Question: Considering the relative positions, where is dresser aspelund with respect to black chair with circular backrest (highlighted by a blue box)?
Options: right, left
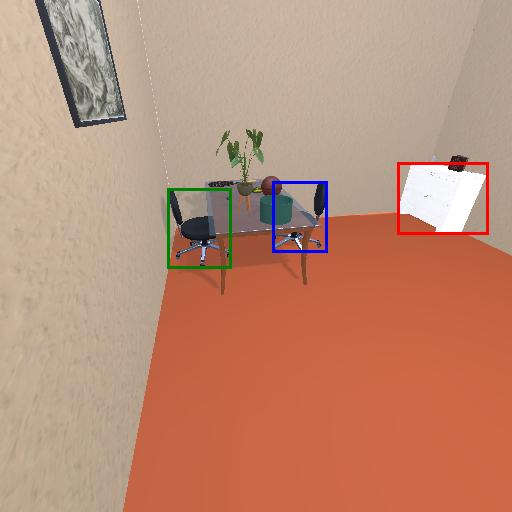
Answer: right